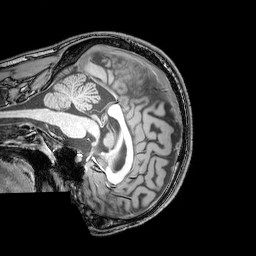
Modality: T1w
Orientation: sagittal
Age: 20
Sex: male
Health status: healthy
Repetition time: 0.081 s
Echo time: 0.037 s